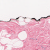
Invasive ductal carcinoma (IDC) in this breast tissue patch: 0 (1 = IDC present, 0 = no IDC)